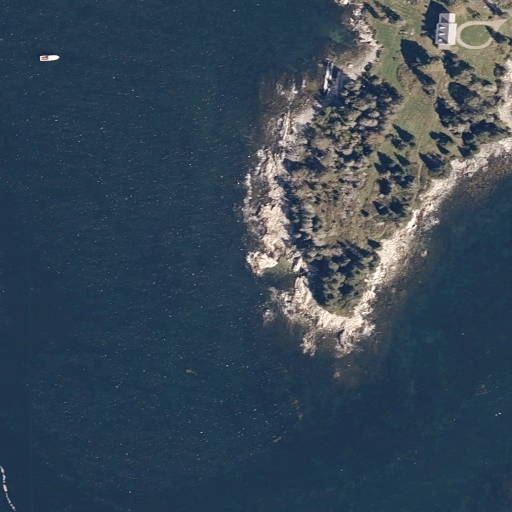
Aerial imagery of cape in Maine named Shipley Point containing open water, herbaceous wetlands, barren land, grassland, low intensity development, evergreen forest, open development, and medium intensity development